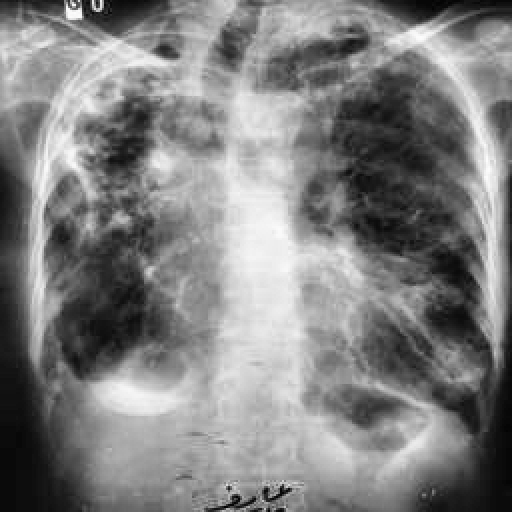
Finding: TUBERCULOSIS